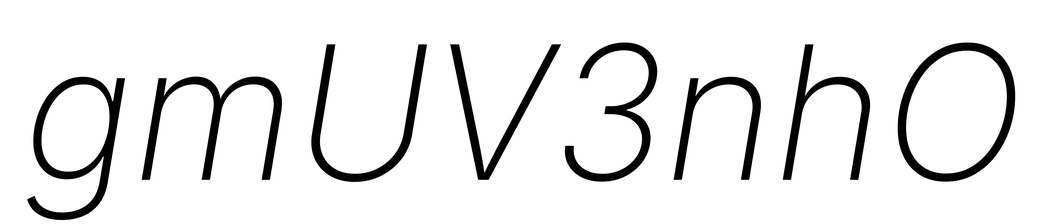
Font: Inter-Italic_ExtraLight_Italic